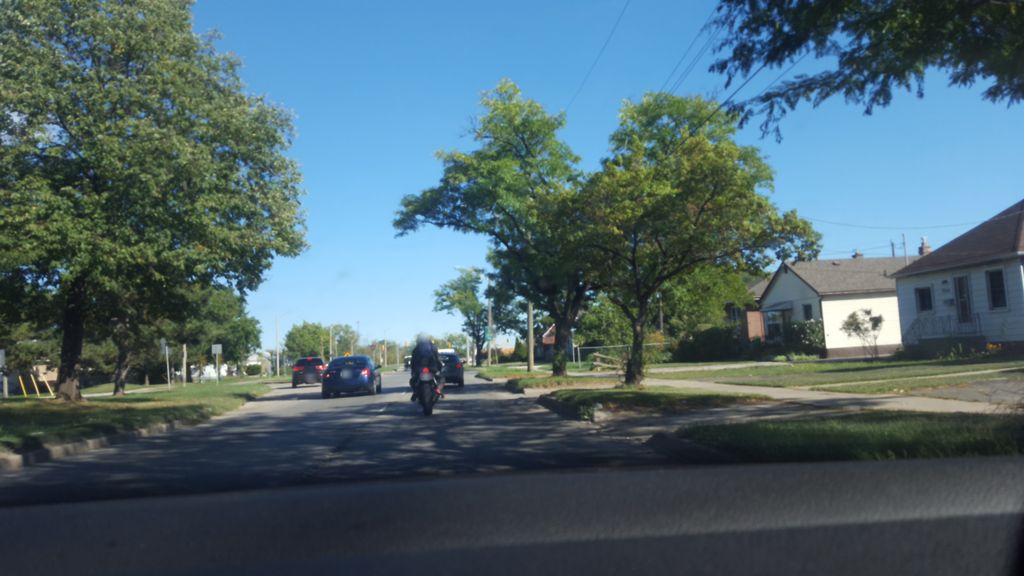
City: hamilton